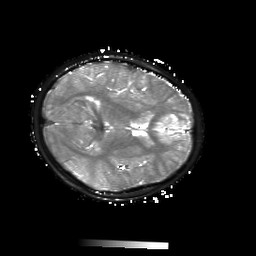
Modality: T2starmap
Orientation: axial
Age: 10
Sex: female
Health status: ill